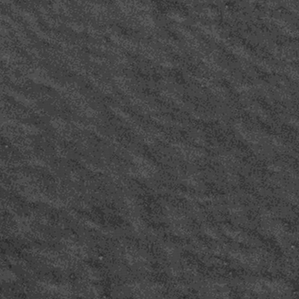
Label: frost